Question: I'm trying to delete some fields on my mongodb database but instead the fields are just getting mutated to a null value and that's an issue because when fetching data im using loops and they get broken passing true 'null' value ... for deleting data i'm using the following :
'''
User.updateOne({_id : user._id } ,{ $unset :{ "days.0.tasks.0" = "" })
'''
what i'm getting :

Is there a way to delete entirely the objects inside the tasks array?
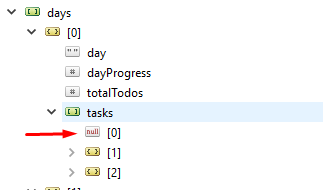
Answer: $unset is not working as you'd expect it because you are using it on an element inside an array. Removing the element at position 0 means shifting all other elements in the array. To prevent messing with those other elements, $unset is setting the element at position 0 to null.
<URL>
I suggest using the $pull operator to delete specific elements from an array or use $pop for the first / last items .
you can get the user tasks array and splice it then push it back using '$set' operator.